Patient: sex M, age 66
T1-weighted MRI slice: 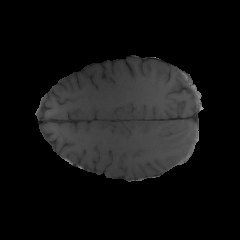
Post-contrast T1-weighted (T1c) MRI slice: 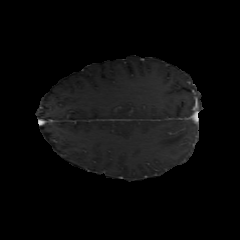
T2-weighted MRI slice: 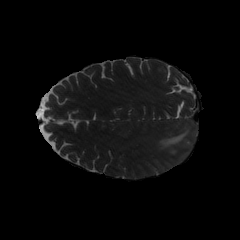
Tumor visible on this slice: yes
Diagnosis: Glioblastoma, IDH-wildtype
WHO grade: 4